Question: I have a UIButton subclass that I am rounding the corners of. Using either the usual 'cornerRadius' property on its layer, or creating a rounded mask and applying that to the layer, I always get the effect shown in the image below (blown up so you can see it clearly). The top pixel is slightly transparent, making the edge look soft. If I remove the rounded corners, the edge goes back to solid (like the bottom edge in the image), so I know it's not just trying to draw the view between pixels.
Any ideas?

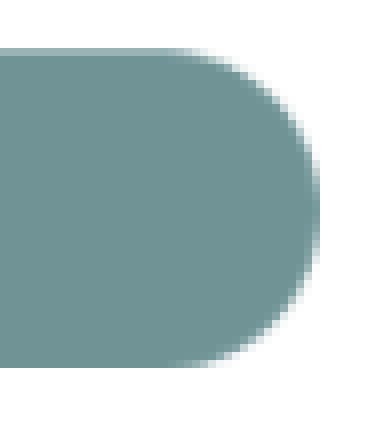
Answer: Be sure that the frame and the mask are fully composed of integers not floats, in case use floor or ceil to get the closest integer rounding by low or top.
With frames CGRectIntegral is very helpful. Floats values automatically create a sort of antialiasing while rendering on screen.